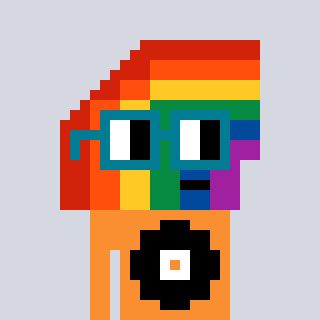
a pixel art character with square dark green glasses, a rainbow-shaped head and a orange-colored body on a cool background